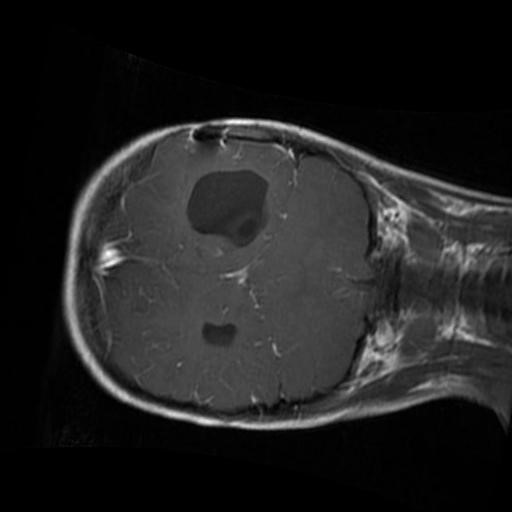
Label: brain_glioma